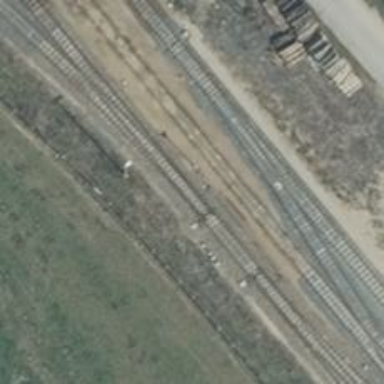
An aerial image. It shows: Railway switch with the turnout side on the left.